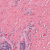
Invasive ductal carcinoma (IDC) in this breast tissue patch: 0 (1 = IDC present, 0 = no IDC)